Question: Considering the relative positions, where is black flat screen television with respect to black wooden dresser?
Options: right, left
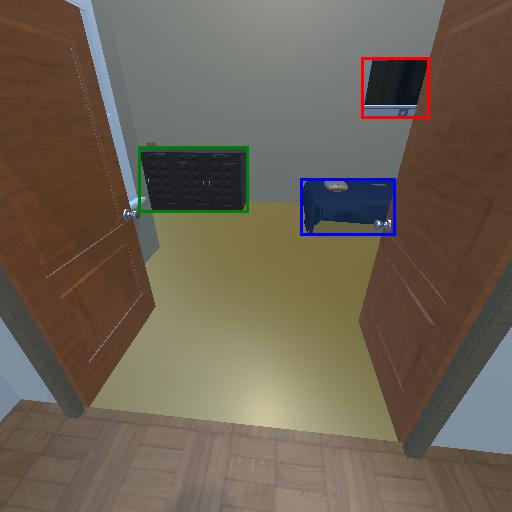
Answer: right